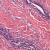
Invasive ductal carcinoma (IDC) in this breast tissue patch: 0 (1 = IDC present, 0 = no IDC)